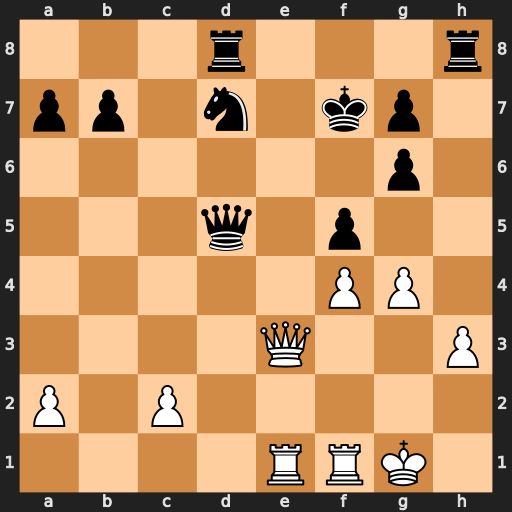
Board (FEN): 3r3r/pp1n1kp1/6p1/3q1p2/5PP1/4Q2P/P1P5/4RRK1
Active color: w
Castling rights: -
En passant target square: -
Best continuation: Qe7+ Kg8 Qxd8+